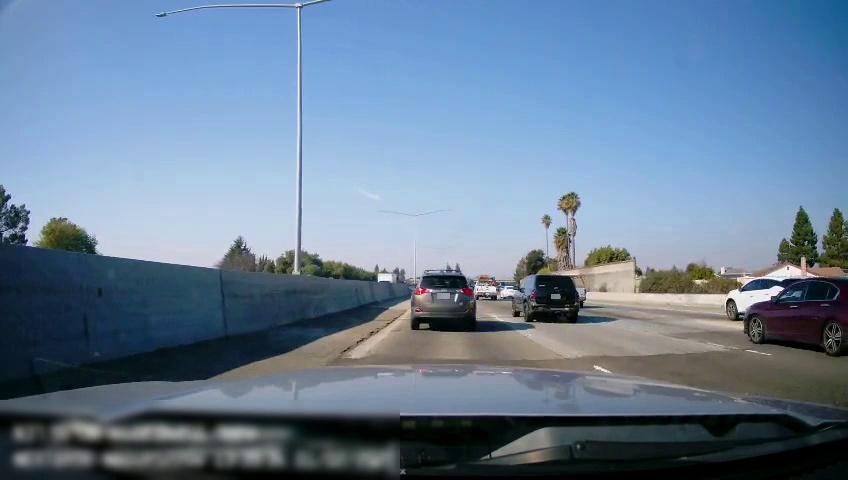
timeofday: Day
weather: Sunny
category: Vehicles | Truck
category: Drivable Space
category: Vehicles | Car
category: Vehicles | Truck
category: Vehicles | Truck
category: Vehicles | Car
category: Vehicles | Car
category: Vehicles | SUV
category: Vehicles | SUV
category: Lanes | Alternate Lane
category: Lanes | Alternate Lane
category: Lanes | Current Lane